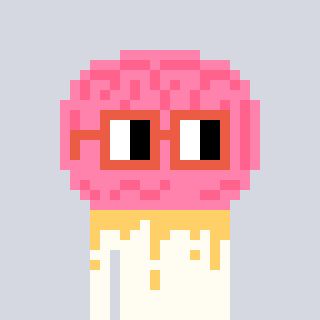
a pixel art character with square orange glasses, a brain-shaped head and a grayscale-colored body on a cool background